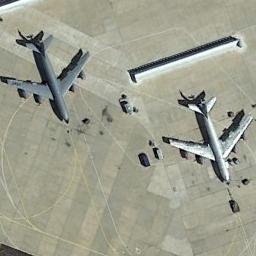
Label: airplane